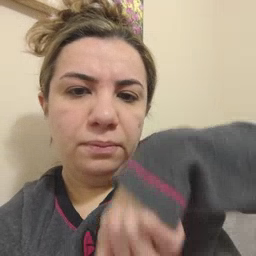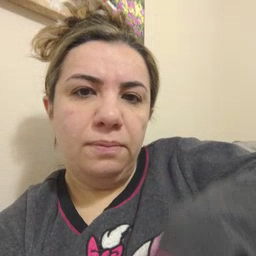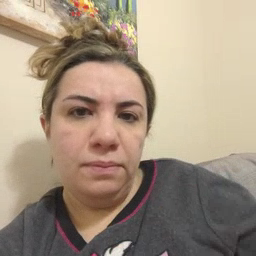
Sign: zipper